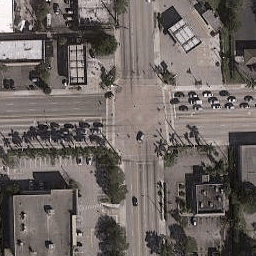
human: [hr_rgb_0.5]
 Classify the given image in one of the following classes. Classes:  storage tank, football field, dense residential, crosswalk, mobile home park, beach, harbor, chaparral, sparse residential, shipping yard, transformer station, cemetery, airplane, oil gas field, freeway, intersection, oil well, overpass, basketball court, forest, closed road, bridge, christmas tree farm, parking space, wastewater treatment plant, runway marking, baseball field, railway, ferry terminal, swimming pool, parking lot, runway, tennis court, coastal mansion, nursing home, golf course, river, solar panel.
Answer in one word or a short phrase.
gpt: intersection